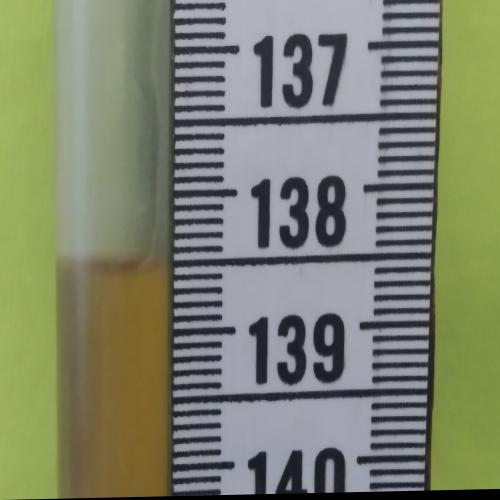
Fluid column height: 138.5 cm